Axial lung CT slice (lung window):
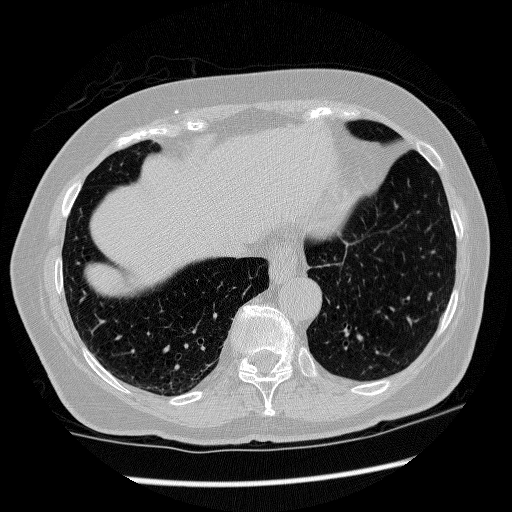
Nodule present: no